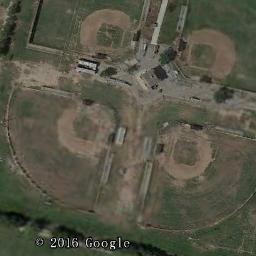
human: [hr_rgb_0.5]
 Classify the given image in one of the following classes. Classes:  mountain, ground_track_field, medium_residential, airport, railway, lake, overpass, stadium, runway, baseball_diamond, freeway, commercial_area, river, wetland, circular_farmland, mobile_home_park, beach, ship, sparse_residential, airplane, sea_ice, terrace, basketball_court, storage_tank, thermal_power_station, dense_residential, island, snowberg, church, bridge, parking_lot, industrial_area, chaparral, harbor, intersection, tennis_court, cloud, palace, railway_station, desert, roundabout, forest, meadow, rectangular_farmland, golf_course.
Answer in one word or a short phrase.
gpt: baseball_diamond